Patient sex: M
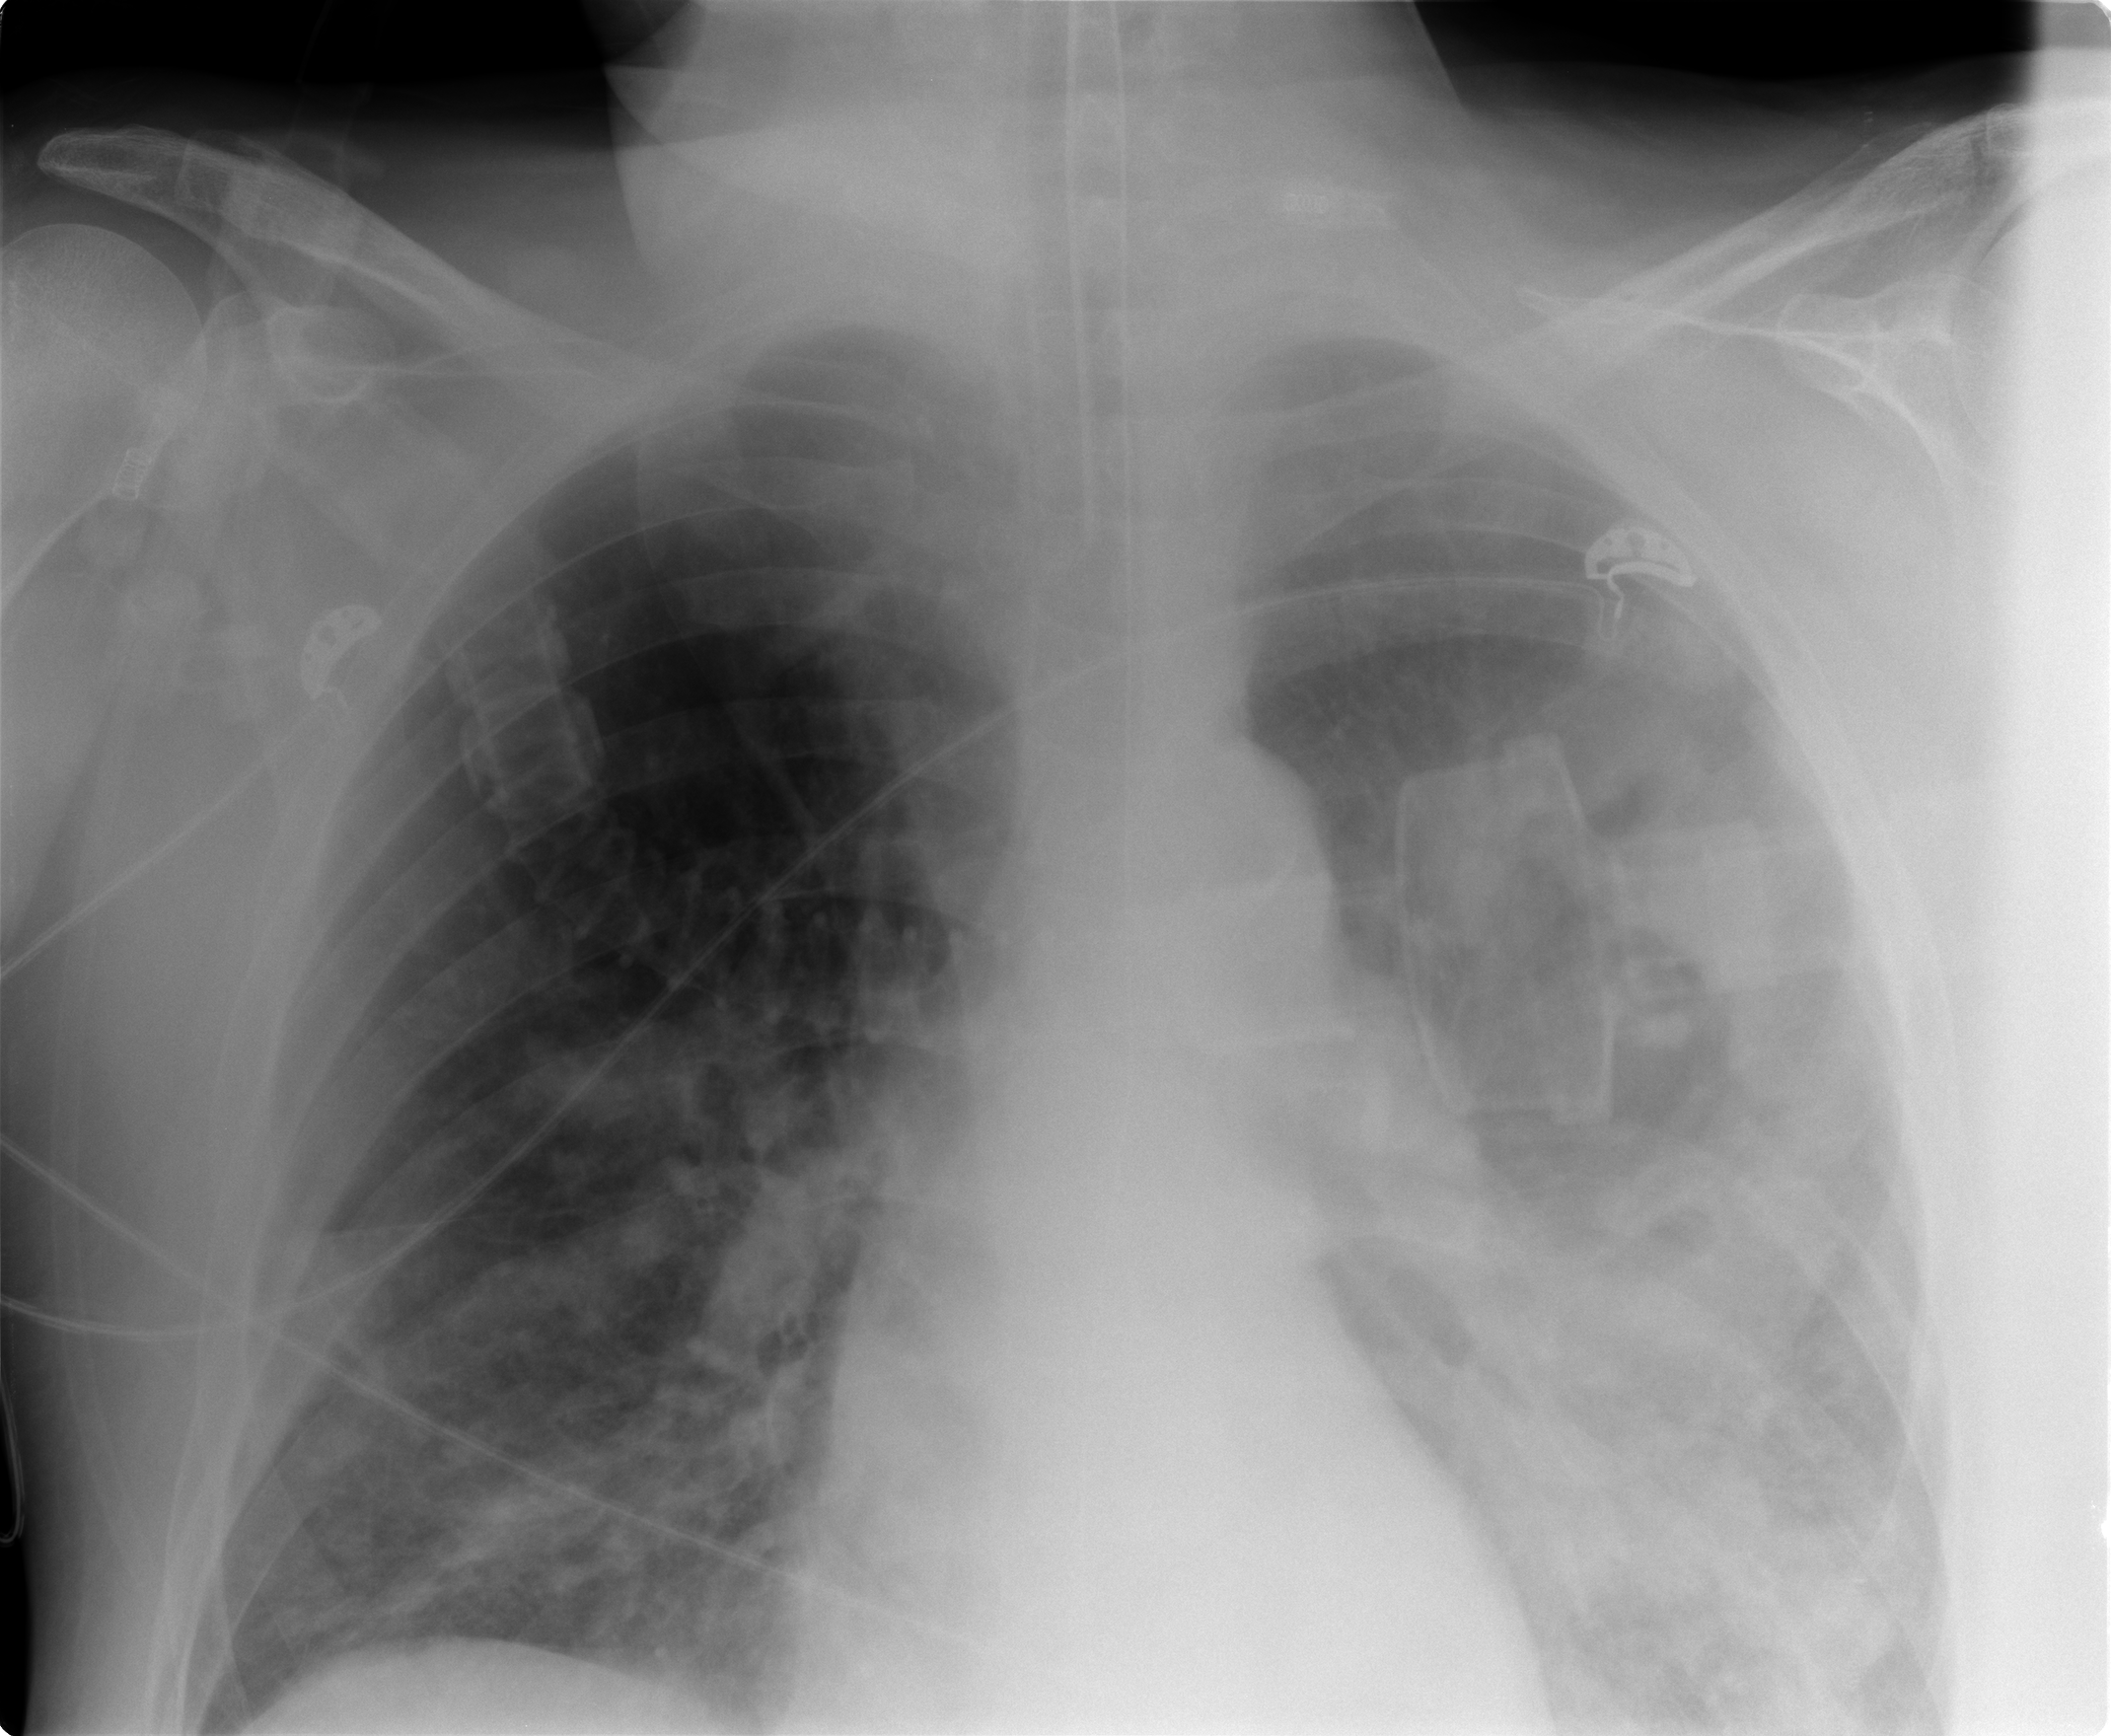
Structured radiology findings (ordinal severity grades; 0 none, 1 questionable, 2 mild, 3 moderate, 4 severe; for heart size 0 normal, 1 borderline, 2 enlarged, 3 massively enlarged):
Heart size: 0
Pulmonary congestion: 1
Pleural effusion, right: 1
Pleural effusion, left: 2
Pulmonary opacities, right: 2
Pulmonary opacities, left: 4
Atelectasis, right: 3
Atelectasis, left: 3